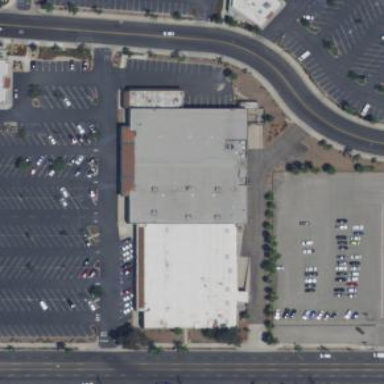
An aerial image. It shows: Retail building.